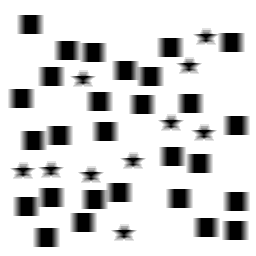
Squares: 28
Triangles: 0
Stars: 10
Total shapes: 38